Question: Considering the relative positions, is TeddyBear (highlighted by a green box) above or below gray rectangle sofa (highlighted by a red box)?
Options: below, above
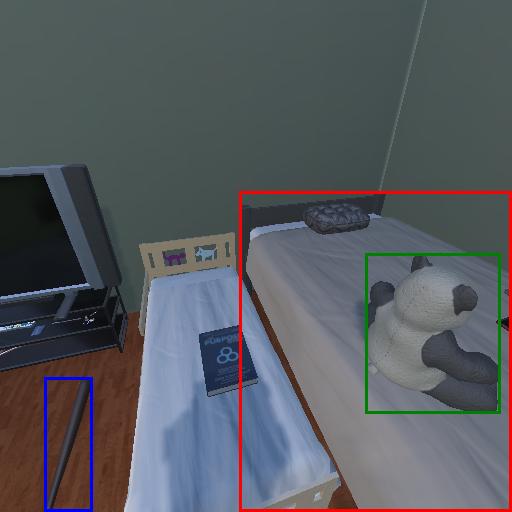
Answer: below